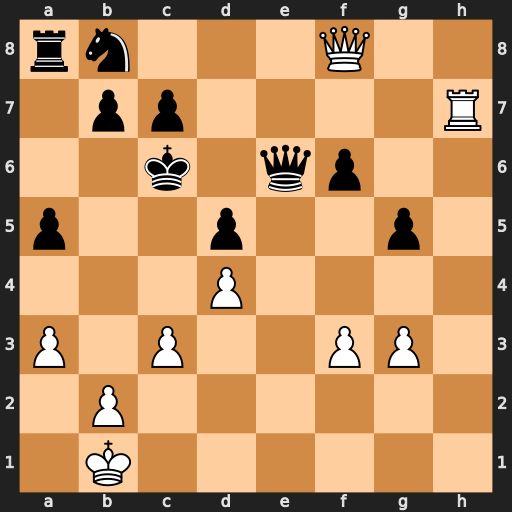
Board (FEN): rn3Q2/1pp4R/2k1qp2/p2p2p1/3P4/P1P2PP1/1P6/1K6
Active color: w
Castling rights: -
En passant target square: -
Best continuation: Qc5#